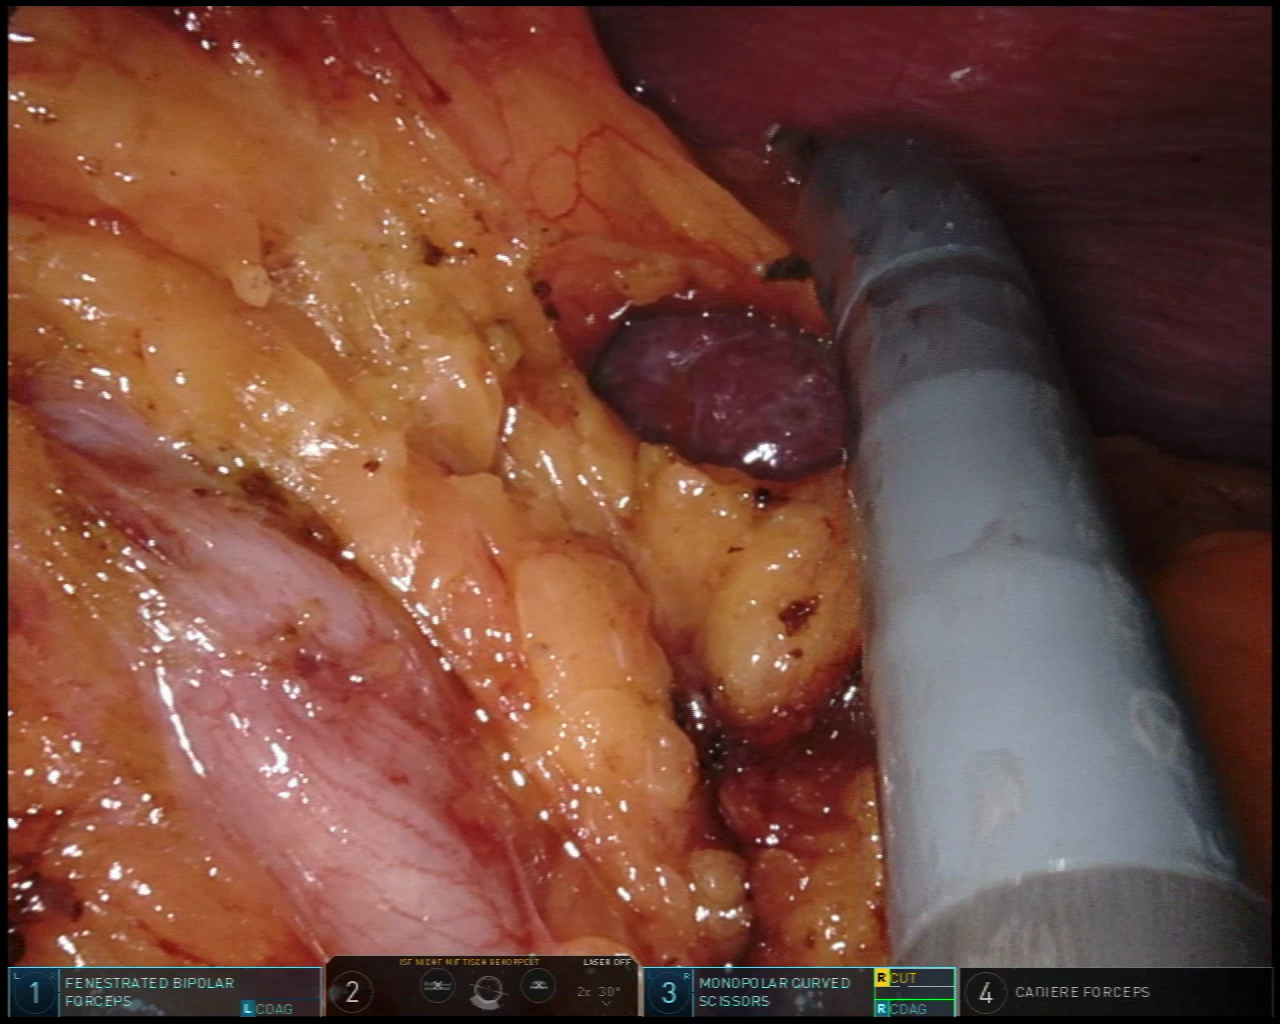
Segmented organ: stomach
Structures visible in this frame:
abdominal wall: yes
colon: no
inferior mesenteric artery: no
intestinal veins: no
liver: no
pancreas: no
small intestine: no
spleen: yes
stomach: yes
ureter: no
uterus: no
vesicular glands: no